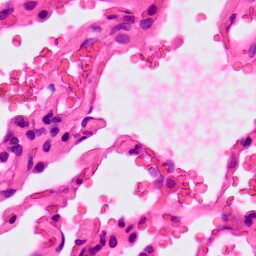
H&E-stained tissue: Lung